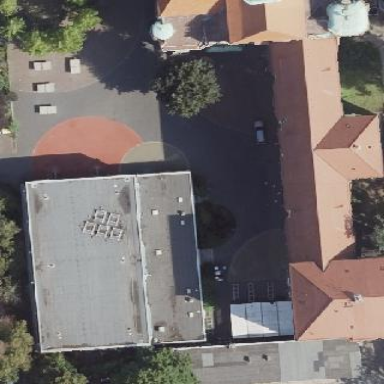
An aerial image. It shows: School building with gabled roof covered in roof tiles.